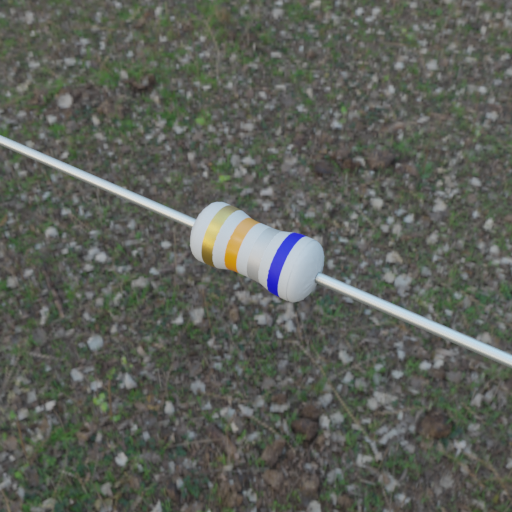
Resistor colour bands (in order): gold, orange, silver, blue